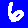
Digit: 6